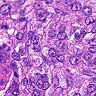
Metastatic tissue present: yes